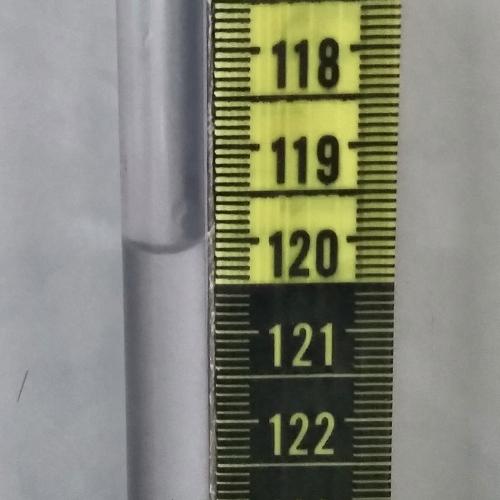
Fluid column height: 120.1 cm